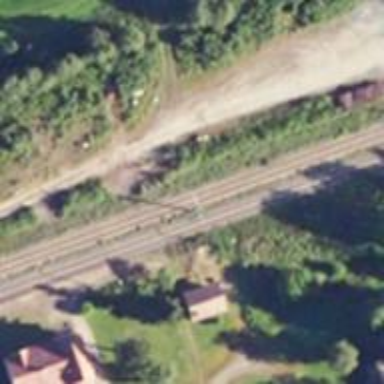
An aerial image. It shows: Site related to railway infrastructure.